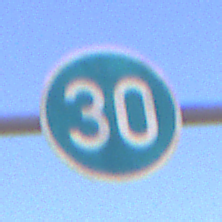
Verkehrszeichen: VorgeschriebeneMindestgeschwindigkeit
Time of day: MorningAfternoon
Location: Outdoor (Nature)
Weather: Clear
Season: NotSpecified
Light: Natural